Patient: sex F, age 26
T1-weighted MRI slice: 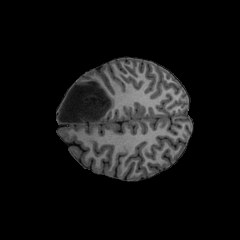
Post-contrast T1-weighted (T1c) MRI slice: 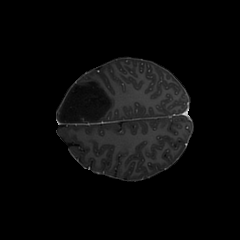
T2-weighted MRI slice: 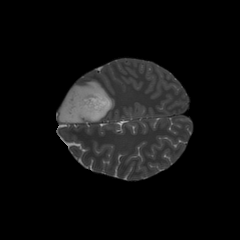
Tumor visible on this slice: yes
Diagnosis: Astrocytoma, IDH-mutant
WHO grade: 3